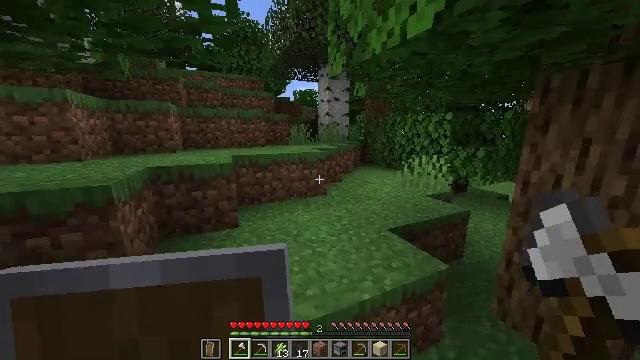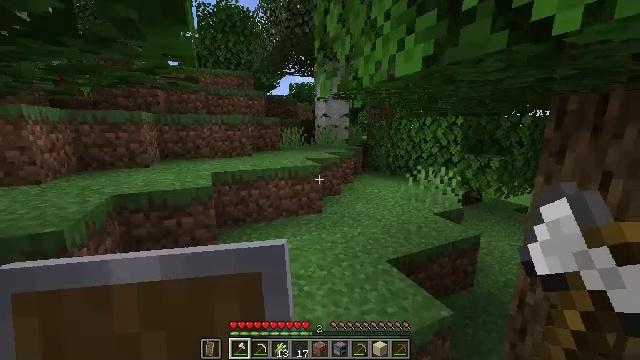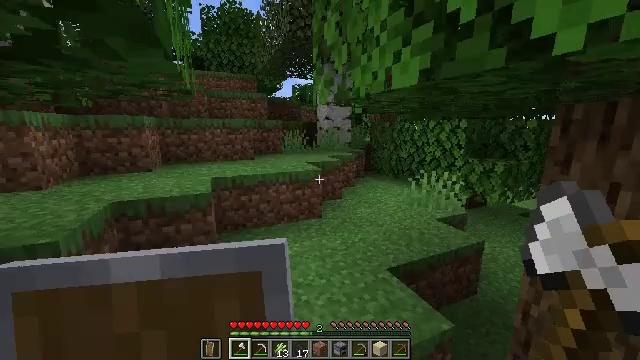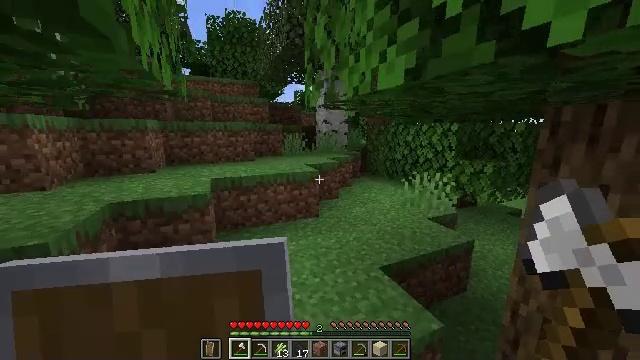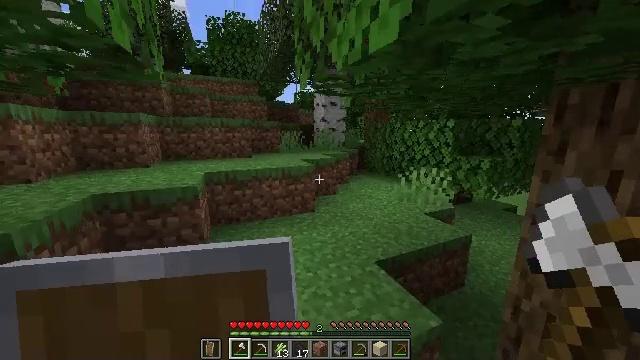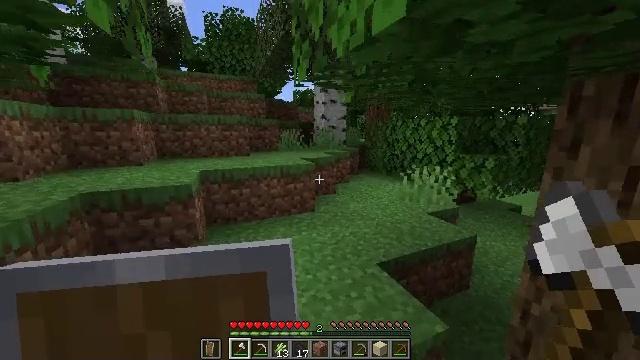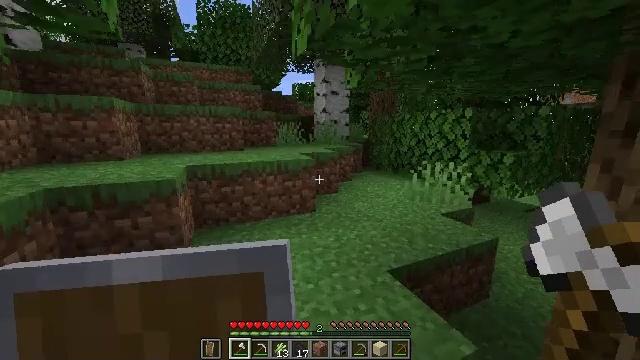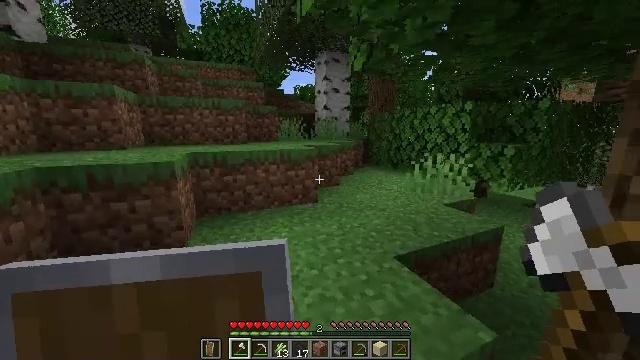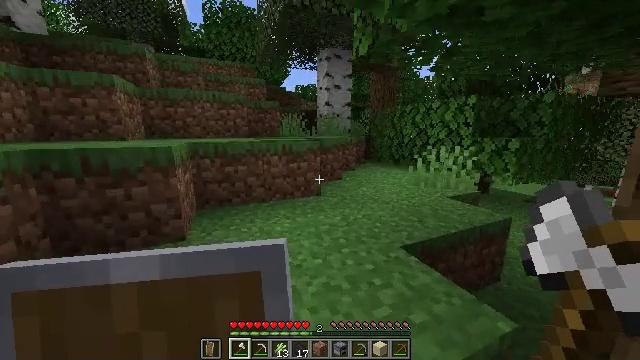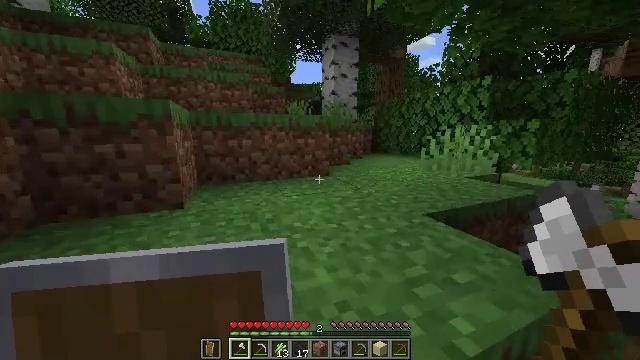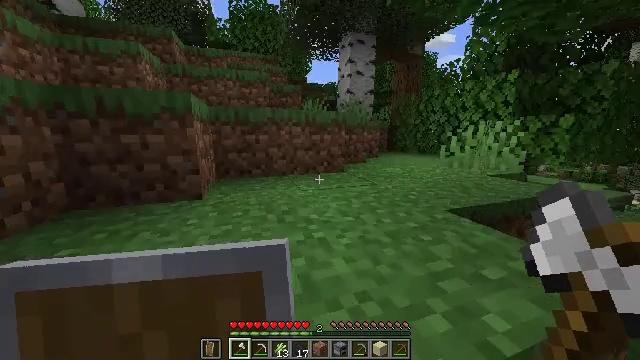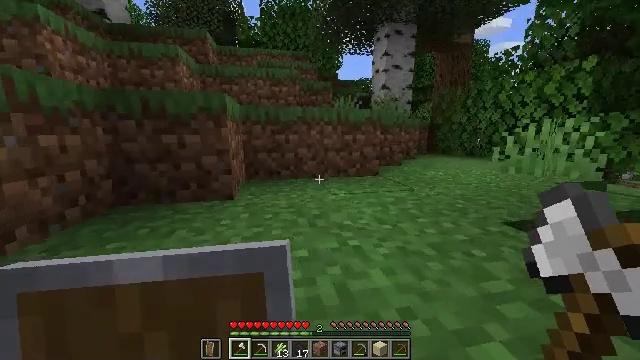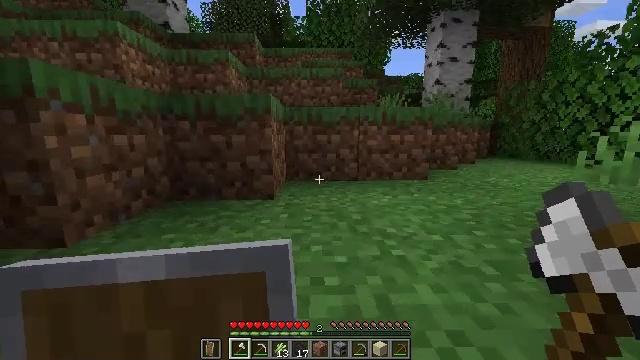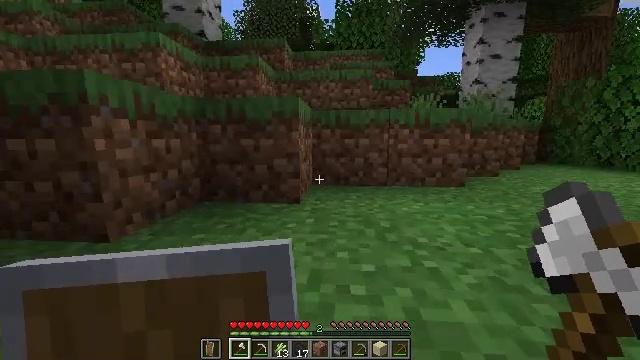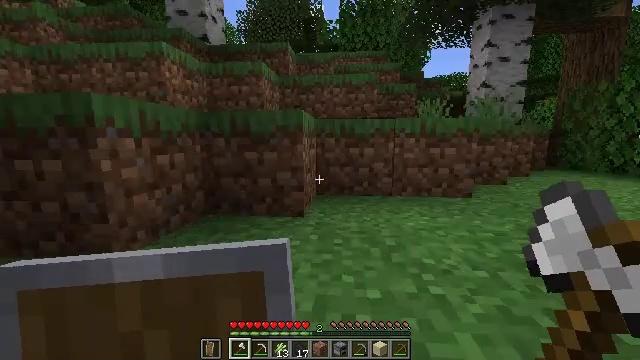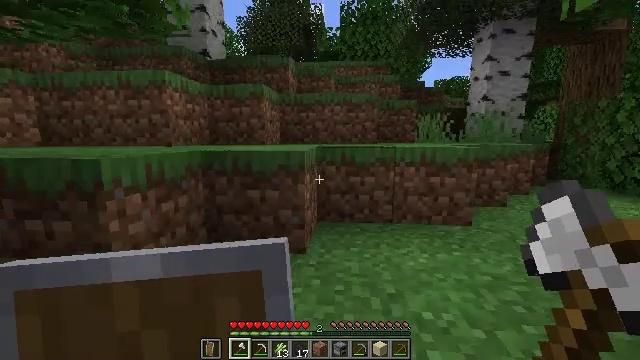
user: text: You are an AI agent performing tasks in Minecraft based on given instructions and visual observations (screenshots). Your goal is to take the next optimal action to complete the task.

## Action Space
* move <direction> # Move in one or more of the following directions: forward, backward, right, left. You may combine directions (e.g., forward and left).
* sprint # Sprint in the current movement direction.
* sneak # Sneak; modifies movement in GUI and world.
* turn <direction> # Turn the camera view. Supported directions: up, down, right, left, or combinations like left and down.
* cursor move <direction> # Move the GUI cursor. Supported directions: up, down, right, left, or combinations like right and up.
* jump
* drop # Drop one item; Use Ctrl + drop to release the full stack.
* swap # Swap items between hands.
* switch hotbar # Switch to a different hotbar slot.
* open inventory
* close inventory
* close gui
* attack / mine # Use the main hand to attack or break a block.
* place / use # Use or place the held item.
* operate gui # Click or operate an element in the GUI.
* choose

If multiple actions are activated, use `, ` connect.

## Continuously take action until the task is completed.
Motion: motion action
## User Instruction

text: Mine the poppy flower.
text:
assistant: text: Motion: move forward, sprint, jump
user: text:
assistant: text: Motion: move forward, sprint, jump
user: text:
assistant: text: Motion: move forward, sprint
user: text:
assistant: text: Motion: move forward, sprint
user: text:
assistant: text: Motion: move forward and move left, sprint
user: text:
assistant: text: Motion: move forward and move left, sprint
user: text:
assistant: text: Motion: move forward and move left, sprint
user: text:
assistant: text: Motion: move forward and move left, sprint
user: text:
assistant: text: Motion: move forward and move left, sprint
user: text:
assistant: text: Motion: move forward and move left, sprint, turn left
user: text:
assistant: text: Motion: move forward, sprint, turn left
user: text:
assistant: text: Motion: move forward, sprint, turn left
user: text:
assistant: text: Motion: move forward, sprint, turn left and up
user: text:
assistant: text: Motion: move forward, sprint, jump
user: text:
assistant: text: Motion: move forward, sprint, jump
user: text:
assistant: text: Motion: move forward, sprint, jump
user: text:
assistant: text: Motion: move forward, sprint, jump
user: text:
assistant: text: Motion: move forward, sprint, turn right and up, jump
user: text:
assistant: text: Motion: move forward, sprint, turn right and up
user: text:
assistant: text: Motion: move forward, sprint, turn right and up
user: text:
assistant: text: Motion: move forward, sprint, turn up
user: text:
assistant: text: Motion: move forward, sprint
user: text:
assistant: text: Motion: move forward, sprint
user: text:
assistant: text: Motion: move forward, sprint
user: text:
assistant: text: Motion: move forward, sprint
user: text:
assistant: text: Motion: move forward, sprint
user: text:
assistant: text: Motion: move forward, sprint
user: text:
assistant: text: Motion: move forward, sprint, jump
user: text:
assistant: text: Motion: move forward, sprint, jump
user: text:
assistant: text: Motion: move forward, sprint, jump